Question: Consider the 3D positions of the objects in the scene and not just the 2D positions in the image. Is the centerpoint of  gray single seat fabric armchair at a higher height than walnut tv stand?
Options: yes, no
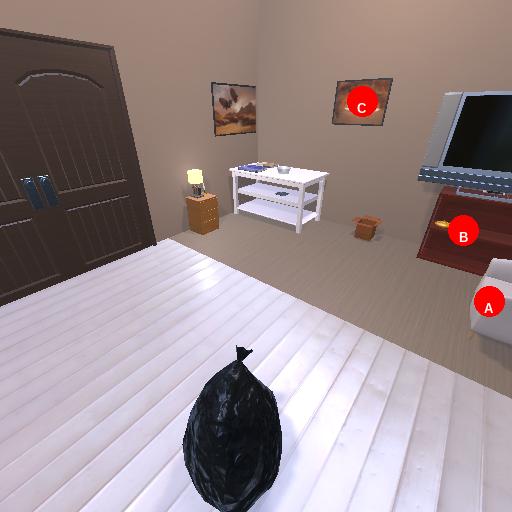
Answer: yes